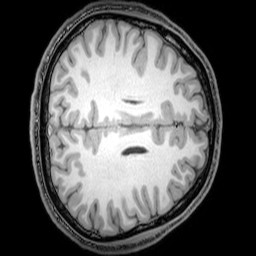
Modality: T1w
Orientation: axial
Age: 20
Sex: male
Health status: healthy
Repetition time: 0.081 s
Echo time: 0.037 s